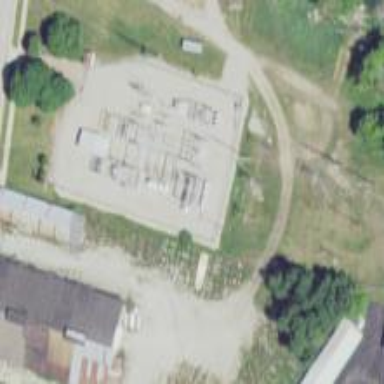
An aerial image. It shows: Power substation.